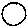
Label: circle